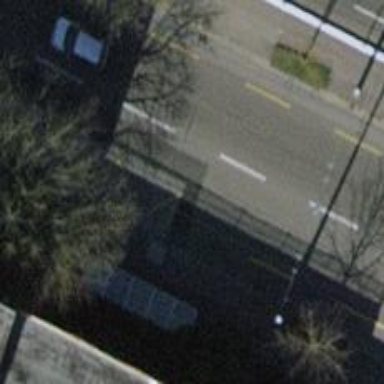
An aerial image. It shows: Trolleybus stop position for public transport.